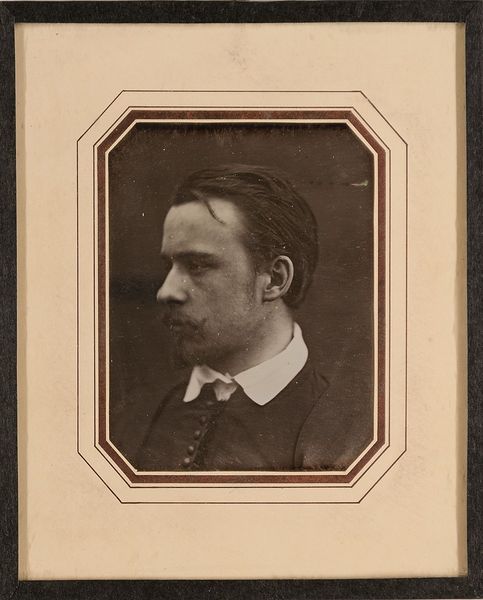
Titel: Hippolyt Pinkas
Standort: Hamburg
Institution: Museum für Kunst und Gewerbe Hamburg
Schlagwörter: mann, bart, person, brustbild, maler, dreiviertelansicht, foto, fotografie, photographie, photo, lichtbild, daguerreotypie, historische, bildwerke, angewandte und bildende kunst, hessische systematik, künstler, persönlichkeit, porträtfotografie, porträtphotographie